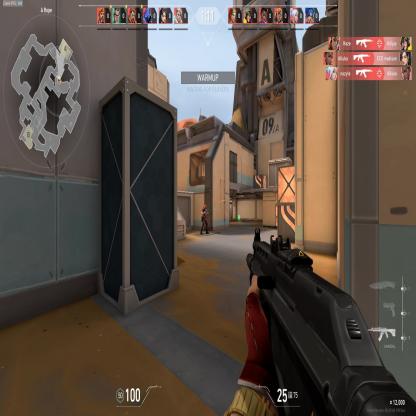
Label: enemy